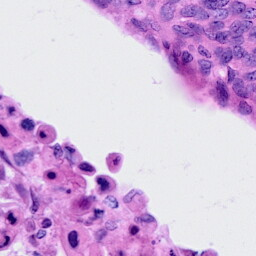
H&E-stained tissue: Cervix